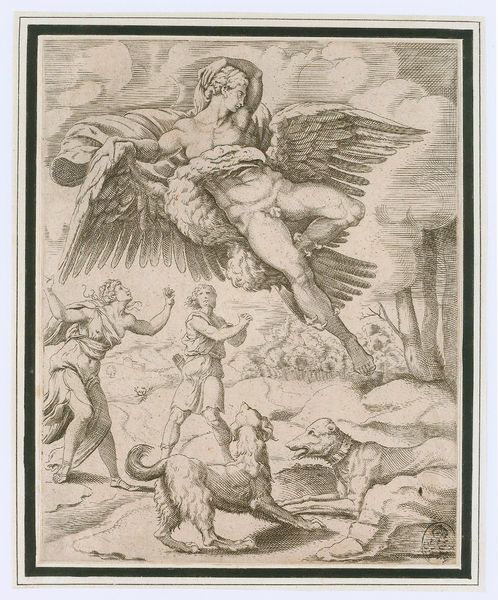
Titel: Die Entführung des Ganymed
Künstler: Cornelis Bos
Institution: Staatliche Kunstsammlungen Dresden, Kupferstichkabinett, Inv.Nr. A 87376
Schlagwörter: adler, akt, baum, felsen, flügel, gott, himmel, mann, nackt, weiß, wolken, bäume, frauen, landschaft, menschen, frau, männer, schwarz, zeichnung, hund, hunde, tiere, weg, wolke, arme, federn, bild, signatur, gewand, mantel, locken, wald, fliegen, engel, rahmung, fels, grafik, graphik, figuren, landung, muskeln, halbnackt, freude, schweben, druck, druckgraphik, schwarzweiss, schraffur, stich, illustration, raub, bleistift, mythologie, griechen, muskel, zeus, griechisch, wesen, entführung, greifvogel, schwingen, kupferstich, aufstieg, nike, bitten, verzweifeln, landen, seriendruck, ikarus, ganymed, greichenland, getragen, parallelschraffur, daedalus, gels, anike, staffur, raub des ganymed